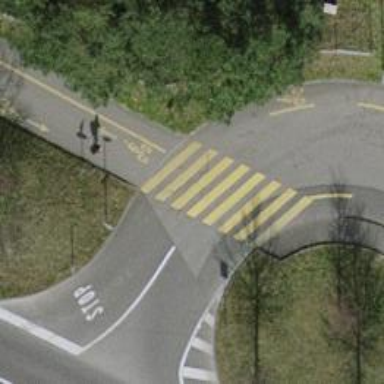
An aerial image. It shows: Asphalt cycleway crossing with asphalt footway.